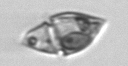
Label: Amphidinium